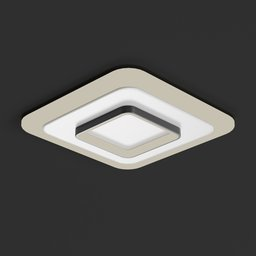
Label: lighting